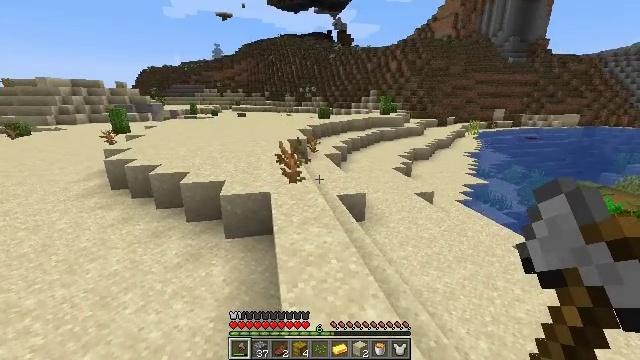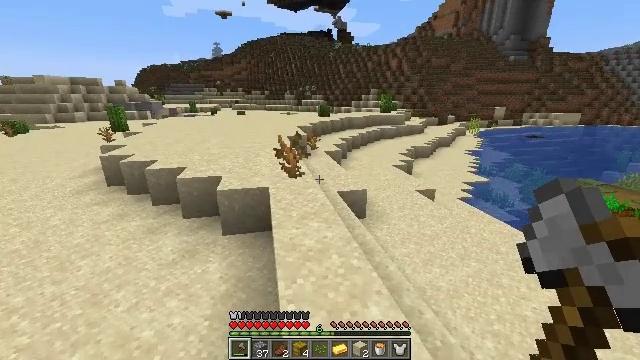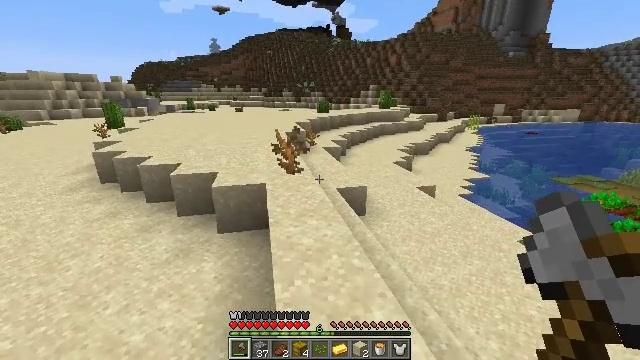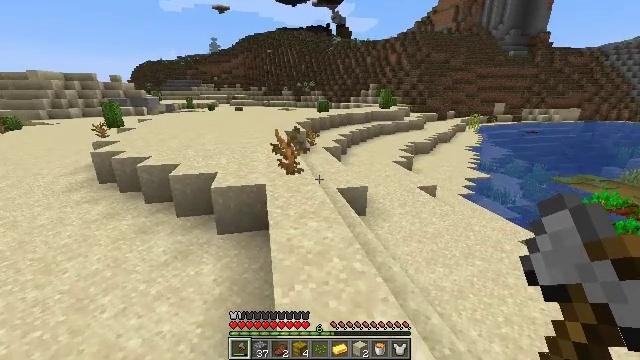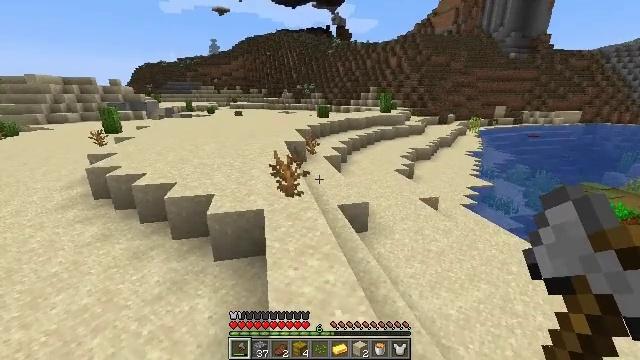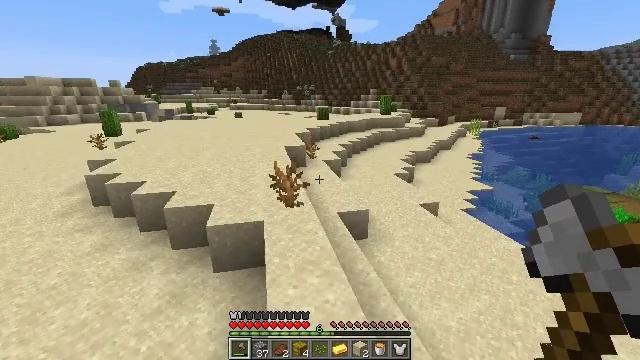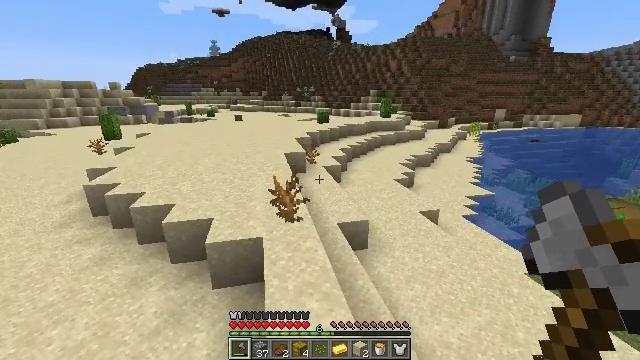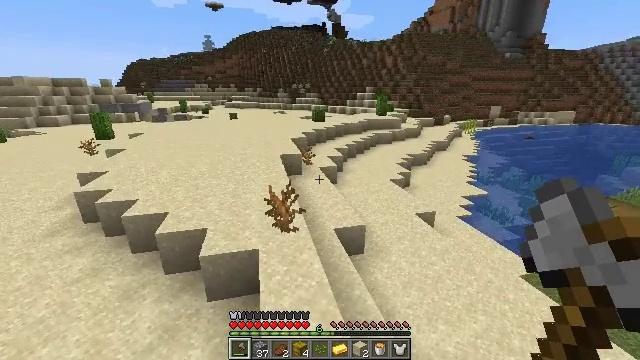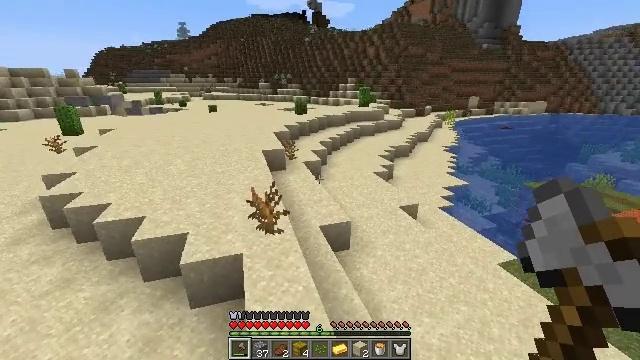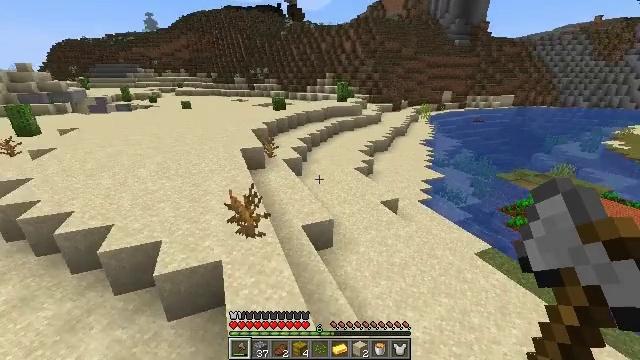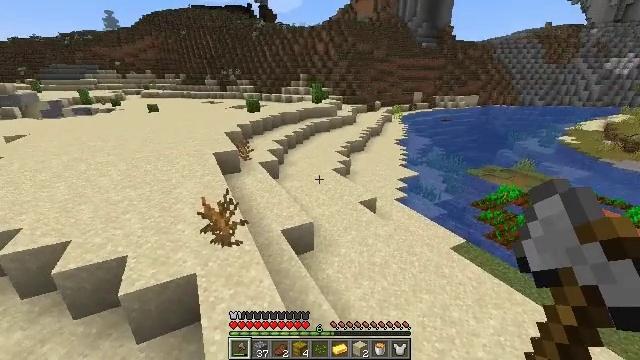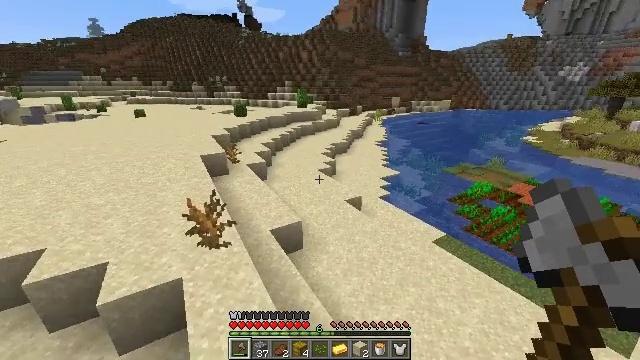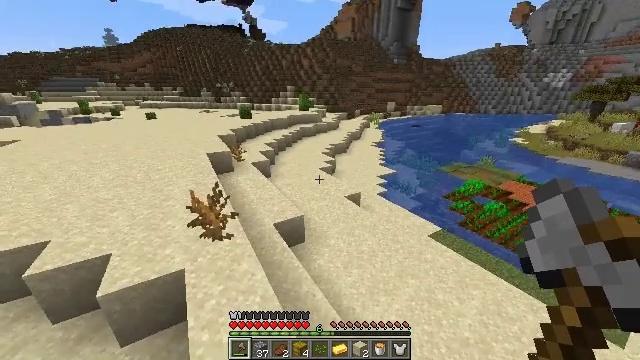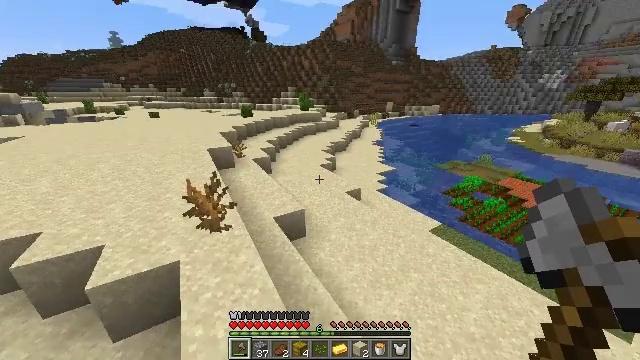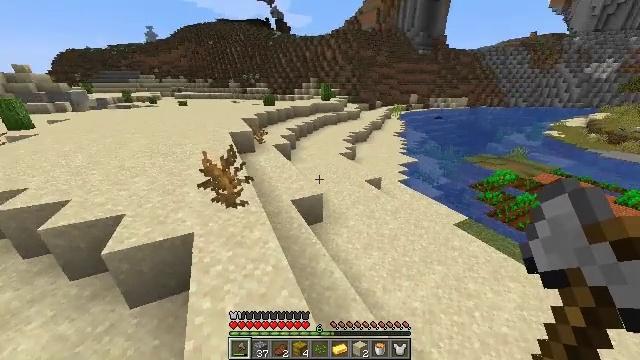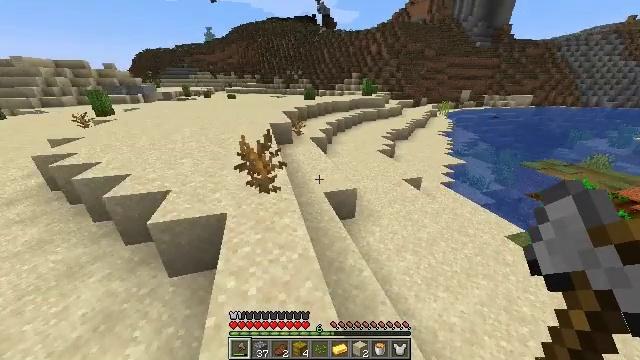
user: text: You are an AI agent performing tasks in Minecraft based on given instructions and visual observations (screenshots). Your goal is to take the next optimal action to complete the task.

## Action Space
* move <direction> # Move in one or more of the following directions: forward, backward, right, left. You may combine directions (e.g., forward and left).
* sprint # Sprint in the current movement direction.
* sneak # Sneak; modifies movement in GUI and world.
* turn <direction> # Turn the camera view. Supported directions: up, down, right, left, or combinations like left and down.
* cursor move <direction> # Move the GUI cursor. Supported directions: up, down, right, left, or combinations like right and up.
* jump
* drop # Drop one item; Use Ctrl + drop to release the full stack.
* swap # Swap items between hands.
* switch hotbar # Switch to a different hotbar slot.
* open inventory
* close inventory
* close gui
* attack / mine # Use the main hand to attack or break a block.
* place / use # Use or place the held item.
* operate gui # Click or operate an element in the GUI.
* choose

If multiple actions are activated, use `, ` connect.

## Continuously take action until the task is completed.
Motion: motion action
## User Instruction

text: Collect the cactus block.
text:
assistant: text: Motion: move forward, jump
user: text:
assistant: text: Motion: move forward, jump
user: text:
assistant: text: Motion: move forward, jump
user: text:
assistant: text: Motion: move forward, jump
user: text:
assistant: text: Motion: move forward, jump
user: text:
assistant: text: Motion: move forward, jump
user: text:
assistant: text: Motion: move forward, jump
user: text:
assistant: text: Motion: move forward, turn right and down
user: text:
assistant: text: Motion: move forward, turn right and down
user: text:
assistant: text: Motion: move forward, sprint, turn right
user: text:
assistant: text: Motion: move forward, sprint, turn right
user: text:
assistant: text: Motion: move forward, sprint
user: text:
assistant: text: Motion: move forward, sprint
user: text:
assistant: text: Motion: move forward, sprint, turn left and down
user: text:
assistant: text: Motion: move forward, turn left
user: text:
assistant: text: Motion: move forward, turn left and up
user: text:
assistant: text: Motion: move forward, turn left and up
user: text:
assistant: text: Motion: move forward, turn left
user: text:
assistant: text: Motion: move forward
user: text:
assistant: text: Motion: move forward
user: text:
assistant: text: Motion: move forward
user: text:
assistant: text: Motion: move forward
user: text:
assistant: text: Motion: move forward
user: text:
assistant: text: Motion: move forward
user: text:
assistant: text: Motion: move forward
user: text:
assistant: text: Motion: move forward
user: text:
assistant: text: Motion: move forward
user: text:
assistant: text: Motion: move forward
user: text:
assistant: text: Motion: move forward
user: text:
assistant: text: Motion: move forward